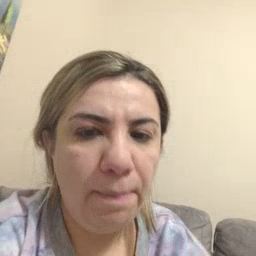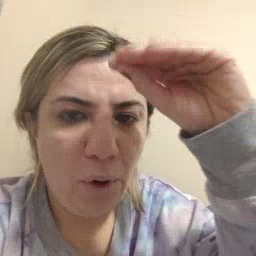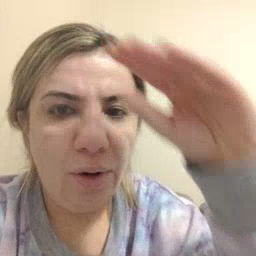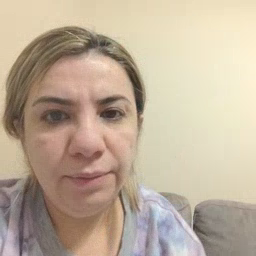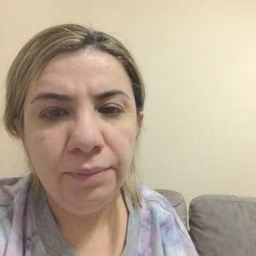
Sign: boy